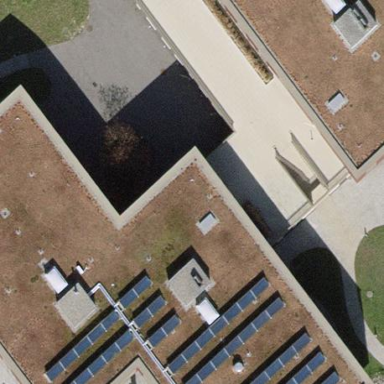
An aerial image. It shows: Nursing home building with flat roof.